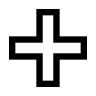
Cursor type: cell
OS/theme: linux-bibata
Variant: white